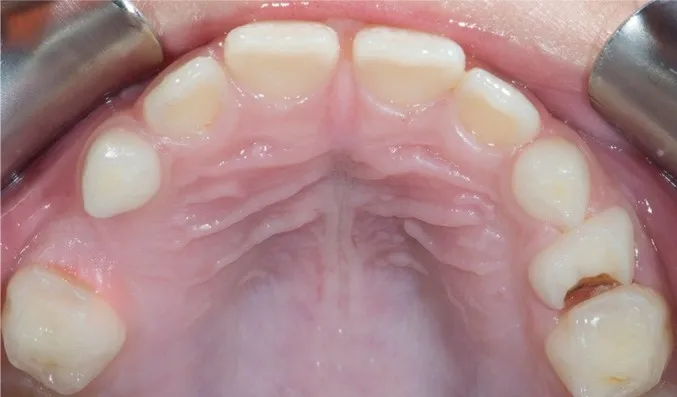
Occlusal view of the previously extracted primary tooth #54.
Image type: radiology (ct)